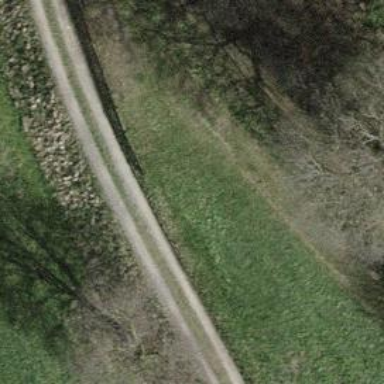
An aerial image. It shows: Path.